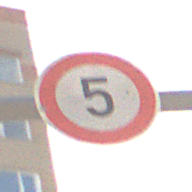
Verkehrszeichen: Geschwindigkeit5
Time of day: MorningAfternoon
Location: Outdoor (Urban)
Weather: PartlyCloudy
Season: NotSpecified
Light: Natural